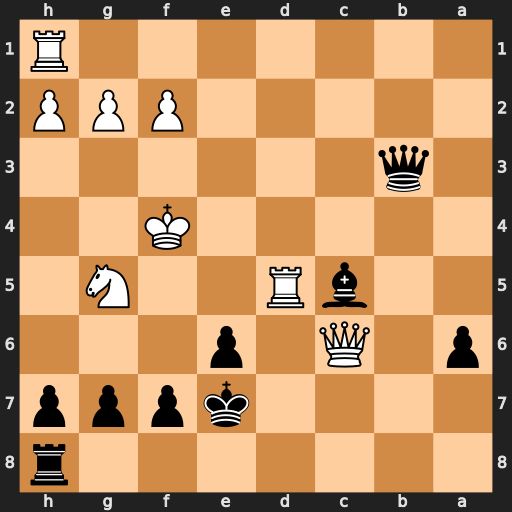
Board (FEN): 7r/4kppp/p1Q1p3/2bR2N1/5K2/1q6/5PPP/7R
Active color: b
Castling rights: -
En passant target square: -
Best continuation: Qc4+ Kf3 Qxd5+ Qxd5 exd5